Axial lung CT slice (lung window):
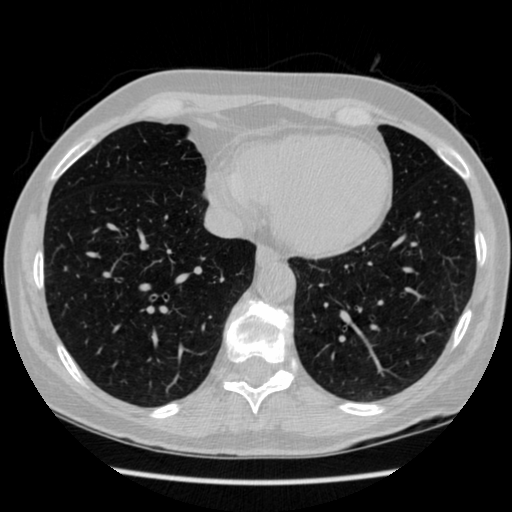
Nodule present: no